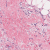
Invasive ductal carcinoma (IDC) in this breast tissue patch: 0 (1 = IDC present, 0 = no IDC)